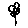
Label: flower